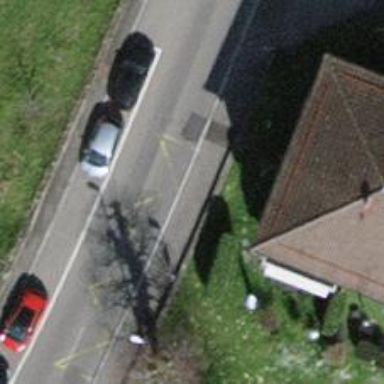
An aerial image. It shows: Bus stop with platform for public transport.